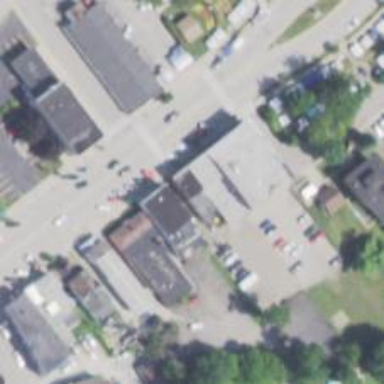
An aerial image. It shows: Pharmacy providing healthcare services.